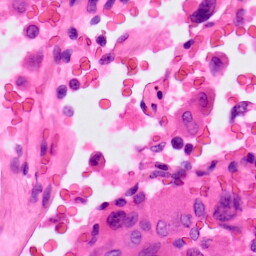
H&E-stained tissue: Lung